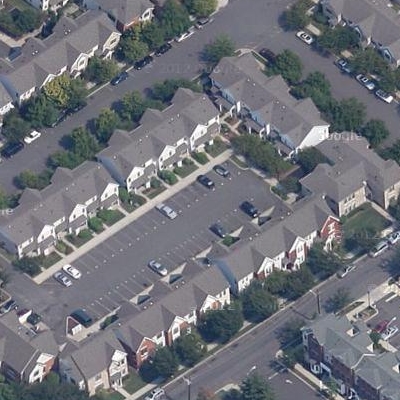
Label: fResident